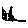
Label: cat